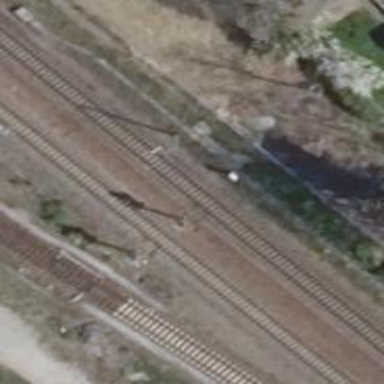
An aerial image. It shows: Railway signal.